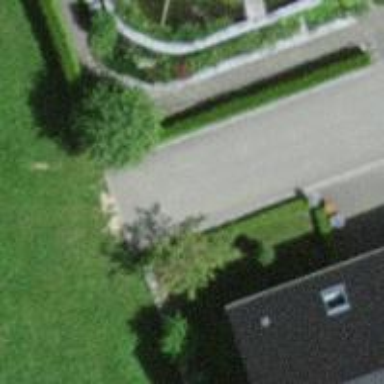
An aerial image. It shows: Hedge barrier.